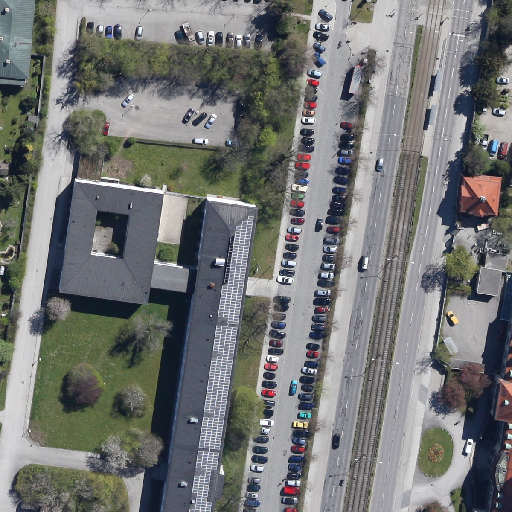
Referring expression: car driving on the road